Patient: sex M, age 69
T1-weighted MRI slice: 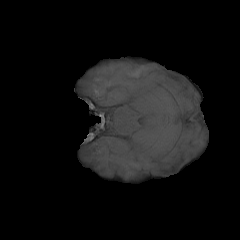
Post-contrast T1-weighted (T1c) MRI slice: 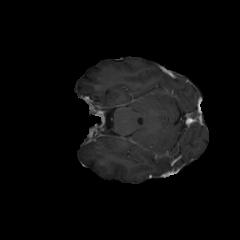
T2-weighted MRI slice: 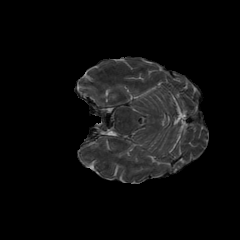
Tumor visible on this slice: no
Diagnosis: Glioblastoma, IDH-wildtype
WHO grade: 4